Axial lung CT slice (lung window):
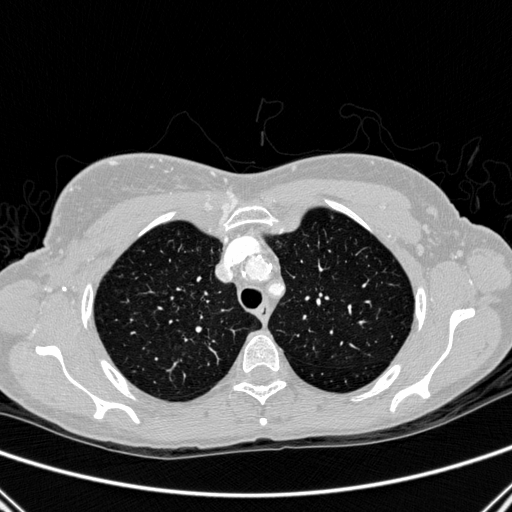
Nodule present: no